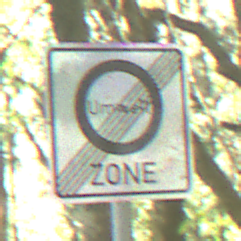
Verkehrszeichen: EndeUmweltzone
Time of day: Midday
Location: Outdoor (Nature)
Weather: Clear
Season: NotSpecified
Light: Natural